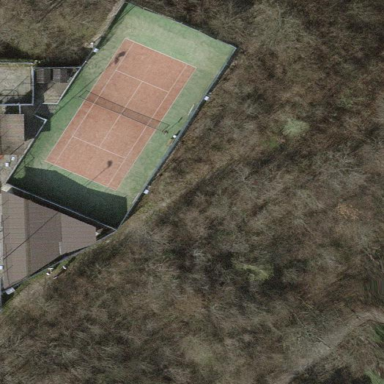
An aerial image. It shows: Tennis court on the leisure land pitch.